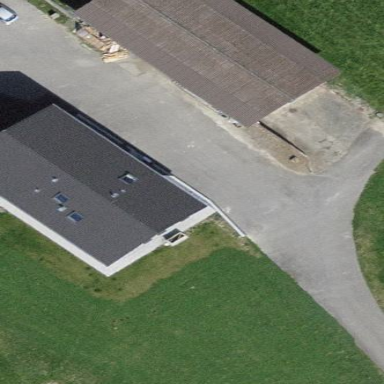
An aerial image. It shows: Farmyard area.